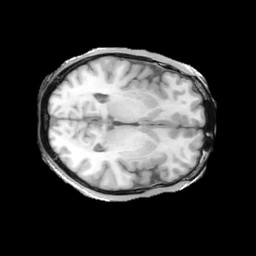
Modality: T1w
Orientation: axial
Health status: ill
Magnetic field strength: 3 T